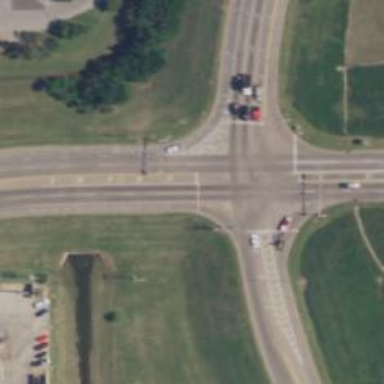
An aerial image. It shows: Secondary link road.